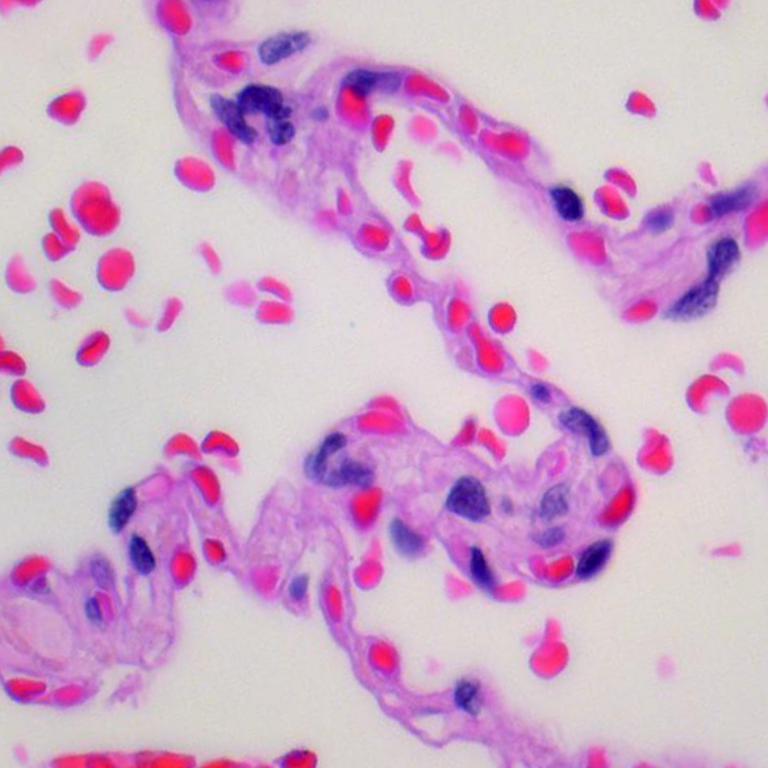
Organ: lung
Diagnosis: benign